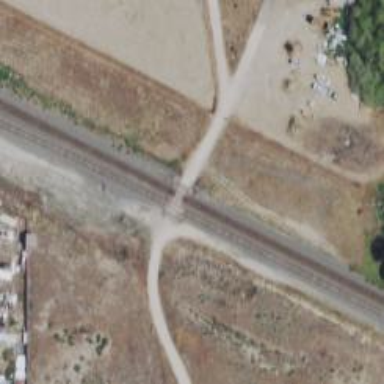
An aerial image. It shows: Level crossing along the railway.